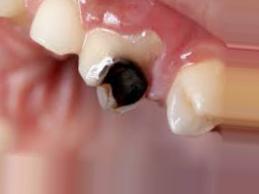
Condition: Caries